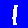
Digit: 1